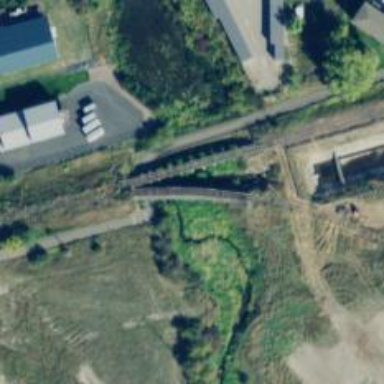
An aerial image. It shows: Abandoned railroad bridge.